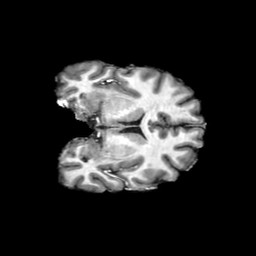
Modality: T1w
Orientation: coronal
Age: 37
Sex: male
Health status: ill